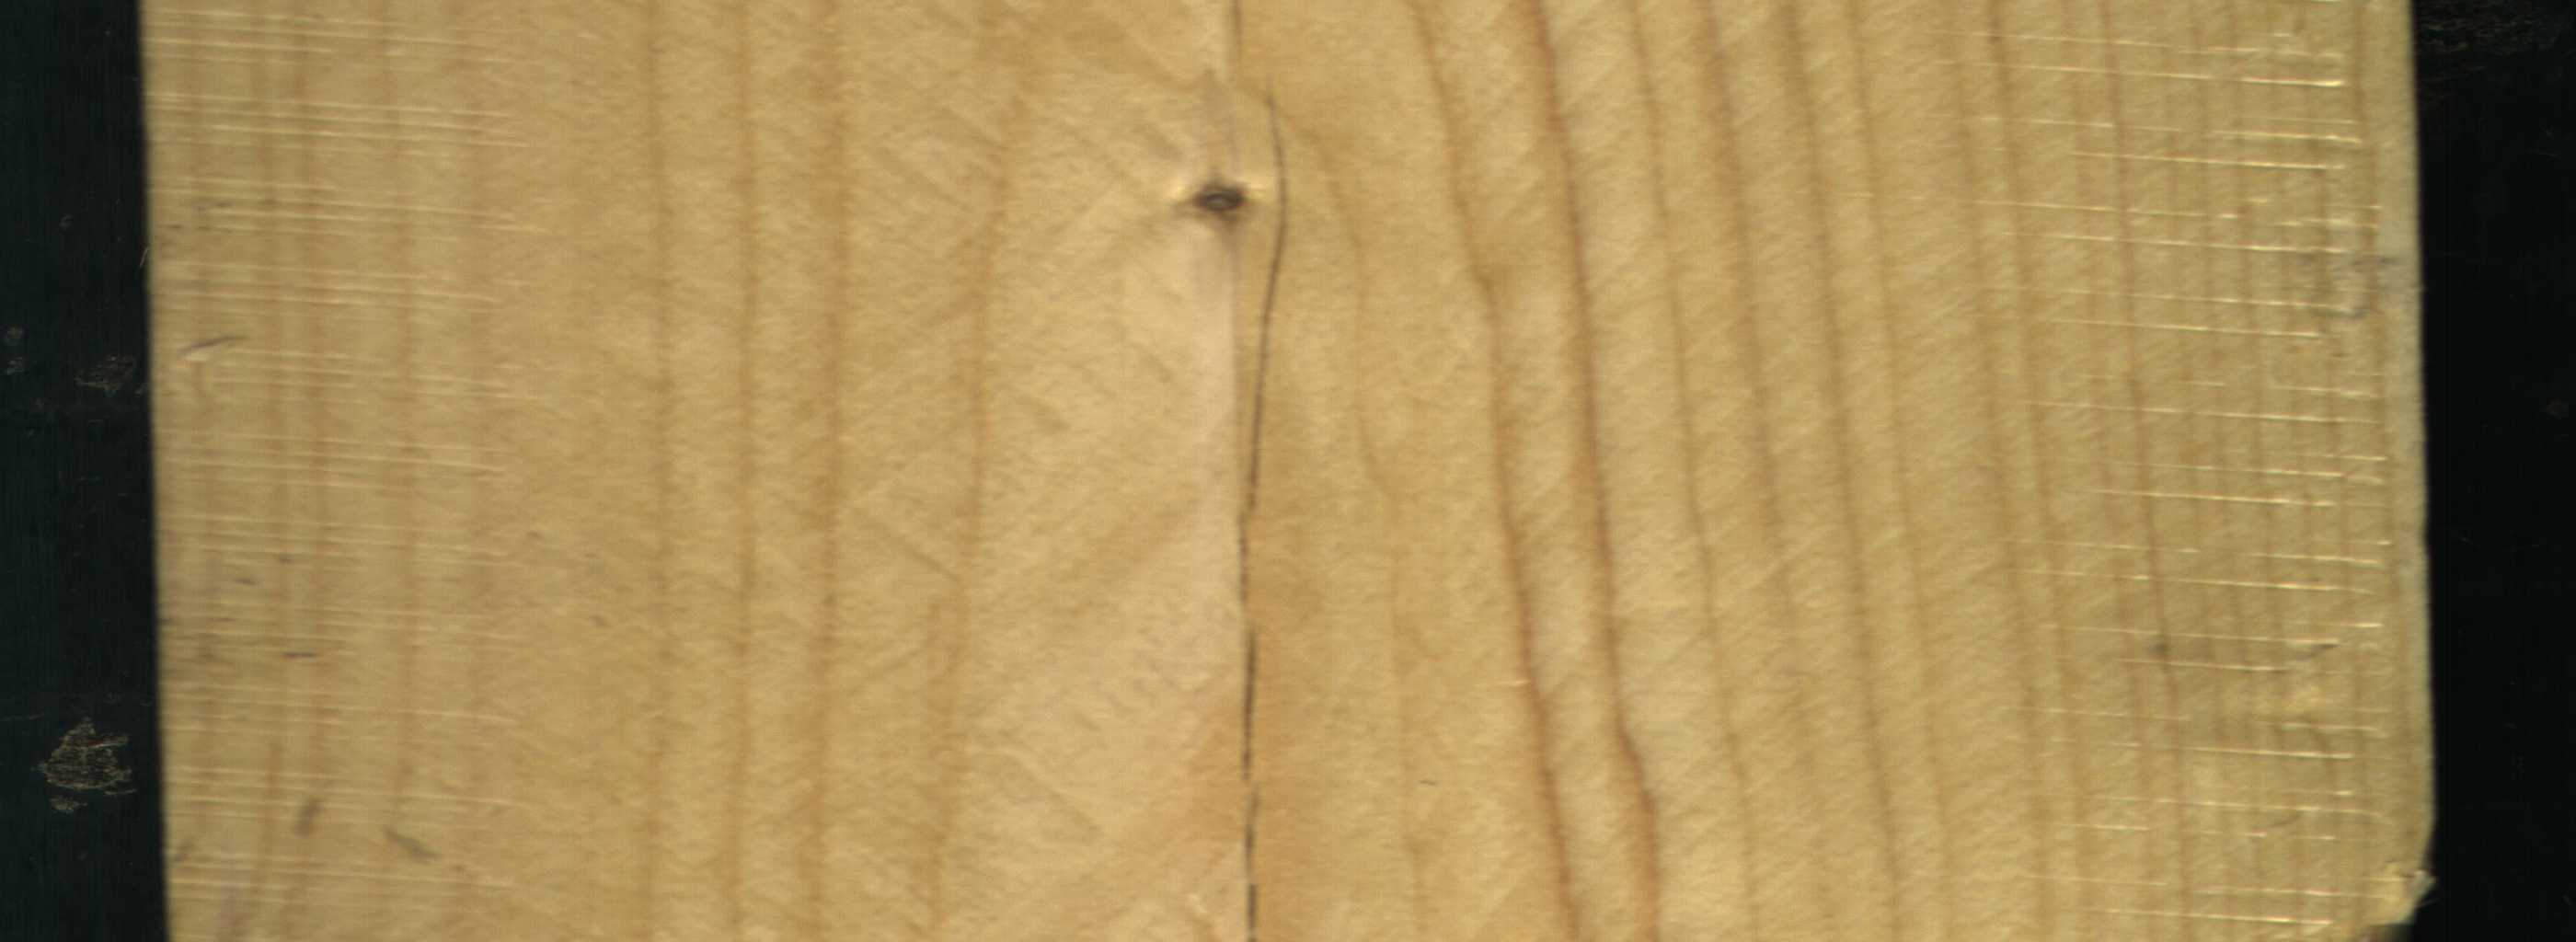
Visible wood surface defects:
Crack
Crack
Dead_Knot